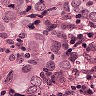
Metastatic tissue present: yes